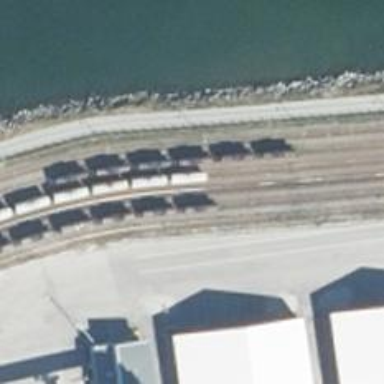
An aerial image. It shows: Railway yard.